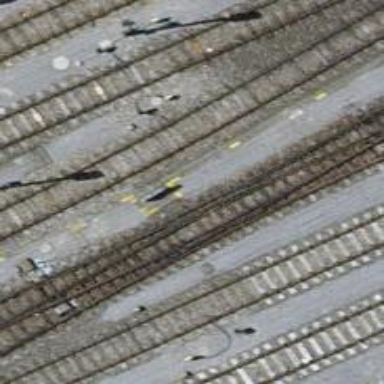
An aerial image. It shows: Railway switch.